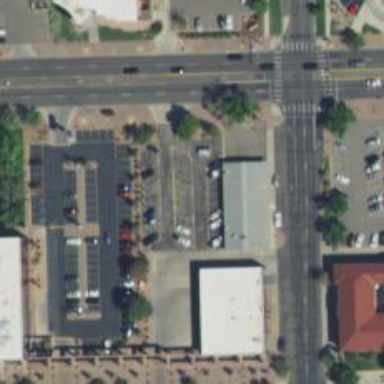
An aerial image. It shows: Parking space is available.